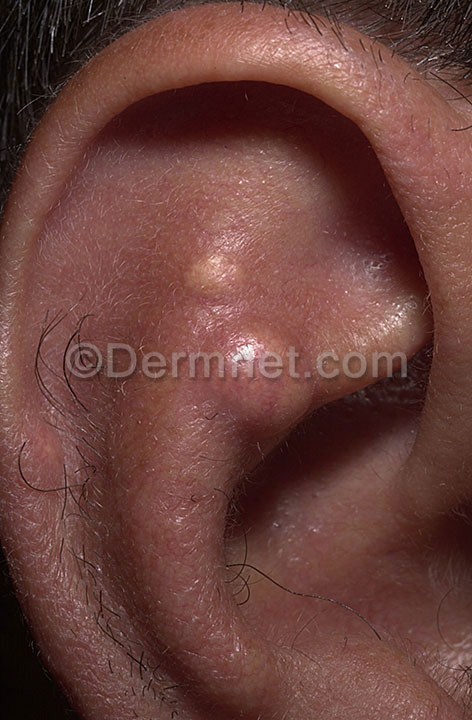
Disease: Seborrheic Keratoses and other Benign Tumors